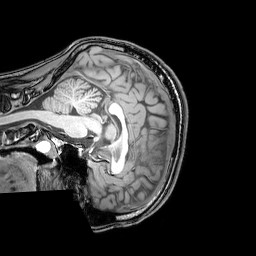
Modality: T1w
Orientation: sagittal
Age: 24
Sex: male
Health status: healthy
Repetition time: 0.081 s
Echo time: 0.037 s